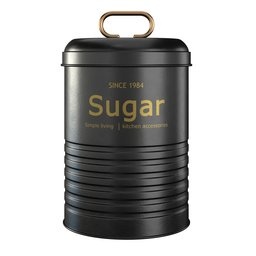
Label: tools